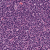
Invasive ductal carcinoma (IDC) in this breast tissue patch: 1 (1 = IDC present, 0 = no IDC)